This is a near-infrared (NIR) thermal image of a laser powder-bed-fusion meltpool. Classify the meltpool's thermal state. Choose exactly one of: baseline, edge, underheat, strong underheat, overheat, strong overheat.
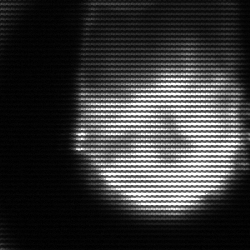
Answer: edge